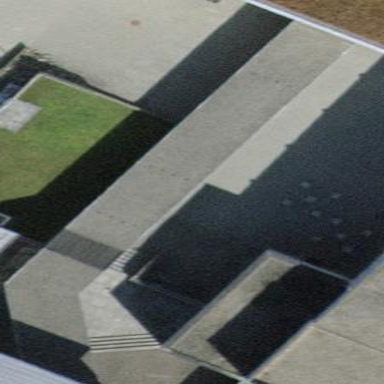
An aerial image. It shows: View of roof of building.